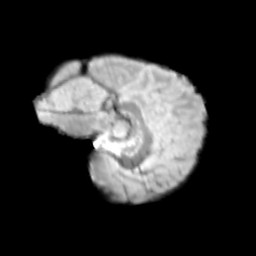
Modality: T2w
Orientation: sagittal
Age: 11
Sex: female
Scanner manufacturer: siemens
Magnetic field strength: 3 T
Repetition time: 3.8 s
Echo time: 0.07 s